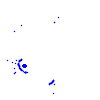
Particle: kaon